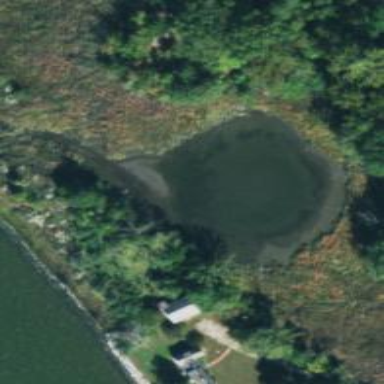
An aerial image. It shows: Pond with natural water.